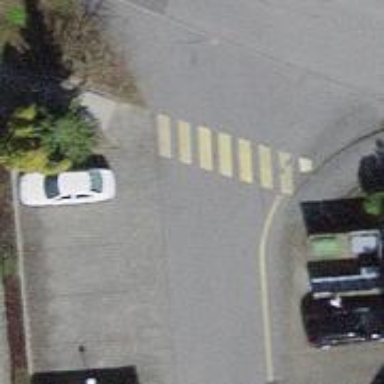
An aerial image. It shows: Uncontrolled zebra crossing with zebra markings.